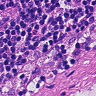
Metastatic tissue present: no